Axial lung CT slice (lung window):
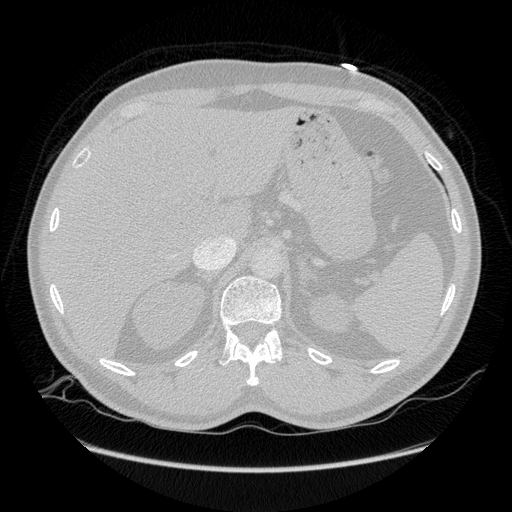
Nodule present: no